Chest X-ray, AP view. Patient: 22 years old, sex F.
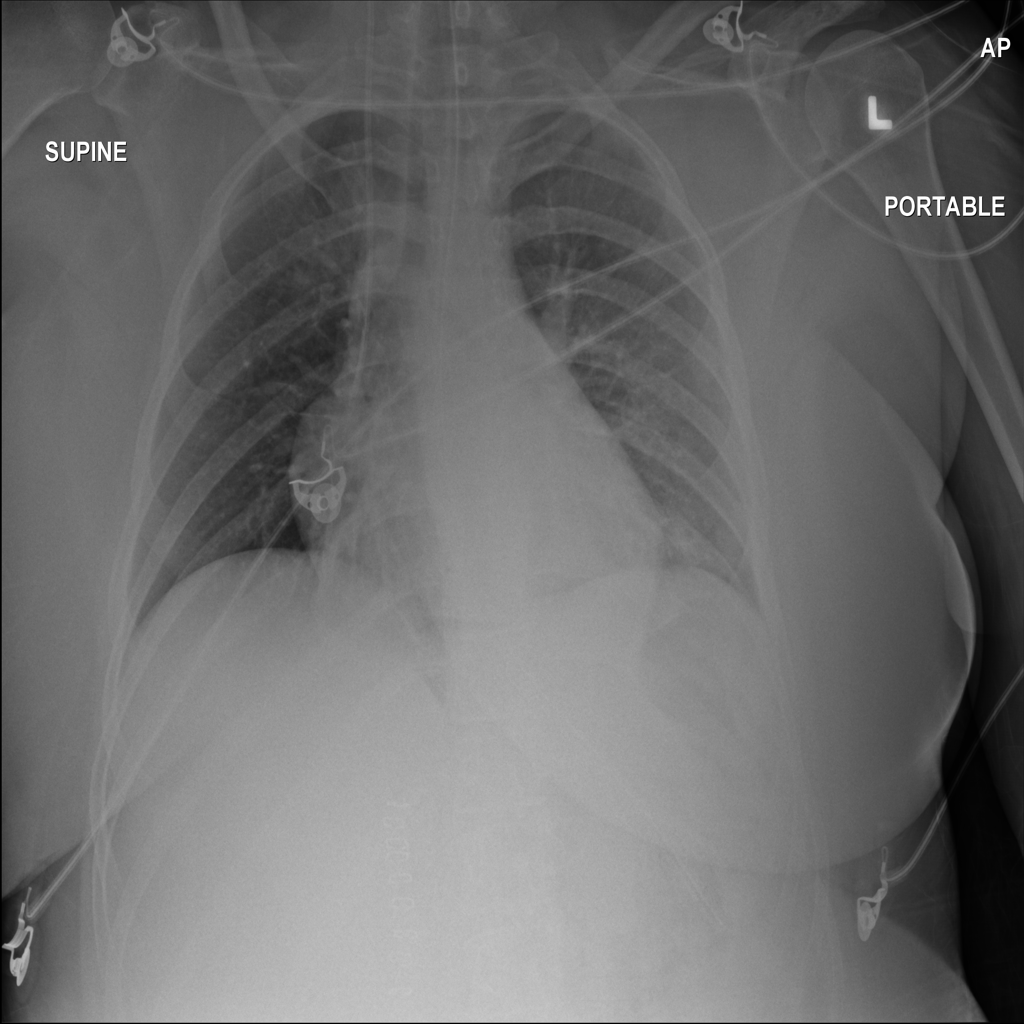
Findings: No Finding